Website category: auto
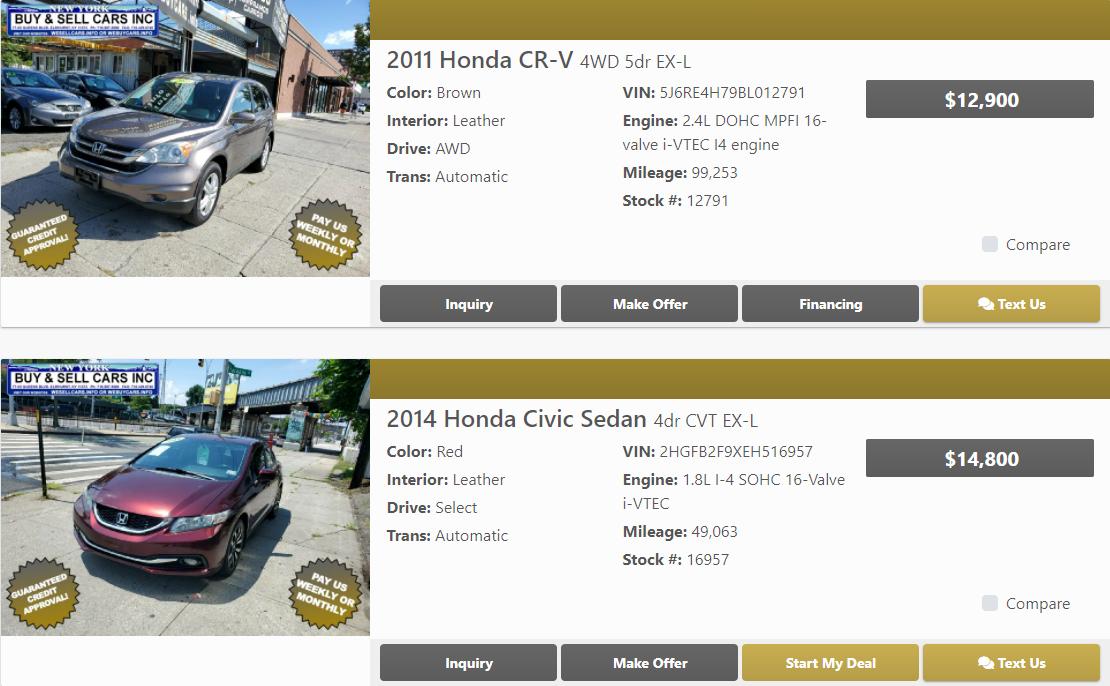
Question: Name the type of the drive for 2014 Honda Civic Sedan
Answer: Select

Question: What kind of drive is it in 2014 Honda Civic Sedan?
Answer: Select

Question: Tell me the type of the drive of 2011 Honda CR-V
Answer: AWD

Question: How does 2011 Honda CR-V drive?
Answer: AWD

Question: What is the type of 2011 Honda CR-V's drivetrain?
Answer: AWD

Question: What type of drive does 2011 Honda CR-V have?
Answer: AWD

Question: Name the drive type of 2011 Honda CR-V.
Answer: AWD

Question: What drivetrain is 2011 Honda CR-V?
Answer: AWD

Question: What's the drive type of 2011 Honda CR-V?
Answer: AWD

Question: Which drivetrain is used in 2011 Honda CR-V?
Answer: AWD

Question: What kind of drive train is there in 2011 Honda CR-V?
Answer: AWD

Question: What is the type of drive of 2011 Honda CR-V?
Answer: AWD

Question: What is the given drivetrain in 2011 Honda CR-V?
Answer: AWD

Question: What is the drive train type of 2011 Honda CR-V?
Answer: AWD

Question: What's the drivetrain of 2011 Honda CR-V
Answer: AWD

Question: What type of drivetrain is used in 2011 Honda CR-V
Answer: AWD

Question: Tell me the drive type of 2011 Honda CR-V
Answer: AWD

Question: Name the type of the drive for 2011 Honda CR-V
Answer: AWD

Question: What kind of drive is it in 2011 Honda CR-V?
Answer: AWD

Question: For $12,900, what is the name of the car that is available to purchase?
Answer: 2011 Honda CR-V

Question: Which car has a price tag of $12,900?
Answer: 2011 Honda CR-V

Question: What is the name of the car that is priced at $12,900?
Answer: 2011 Honda CR-V

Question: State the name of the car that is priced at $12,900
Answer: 2011 Honda CR-V

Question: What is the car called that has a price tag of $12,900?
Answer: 2011 Honda CR-V

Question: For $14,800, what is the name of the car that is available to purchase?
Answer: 2014 Honda Civic Sedan

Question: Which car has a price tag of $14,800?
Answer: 2014 Honda Civic Sedan

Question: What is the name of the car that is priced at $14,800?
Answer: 2014 Honda Civic Sedan

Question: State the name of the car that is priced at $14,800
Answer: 2014 Honda Civic Sedan

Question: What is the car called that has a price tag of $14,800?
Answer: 2014 Honda Civic Sedan

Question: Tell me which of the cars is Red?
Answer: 2014 Honda Civic Sedan

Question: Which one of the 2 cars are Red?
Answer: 2014 Honda Civic Sedan

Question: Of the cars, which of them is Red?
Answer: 2014 Honda Civic Sedan

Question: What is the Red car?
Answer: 2014 Honda Civic Sedan

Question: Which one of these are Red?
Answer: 2014 Honda Civic Sedan

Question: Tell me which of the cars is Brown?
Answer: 2011 Honda CR-V

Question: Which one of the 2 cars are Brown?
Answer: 2011 Honda CR-V

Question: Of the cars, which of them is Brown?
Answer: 2011 Honda CR-V

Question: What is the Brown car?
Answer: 2011 Honda CR-V

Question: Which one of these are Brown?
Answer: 2011 Honda CR-V

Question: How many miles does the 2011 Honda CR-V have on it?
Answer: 99,253

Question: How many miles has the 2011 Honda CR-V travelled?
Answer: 99,253

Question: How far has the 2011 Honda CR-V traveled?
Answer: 99,253

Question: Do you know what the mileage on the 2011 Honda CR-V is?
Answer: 99,253

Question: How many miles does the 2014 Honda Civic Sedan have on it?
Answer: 49,063

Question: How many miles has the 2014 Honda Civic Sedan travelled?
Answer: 49,063

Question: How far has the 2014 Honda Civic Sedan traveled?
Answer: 49,063

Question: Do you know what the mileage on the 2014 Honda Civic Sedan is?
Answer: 49,063